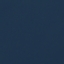
Land use / land cover: SeaLake